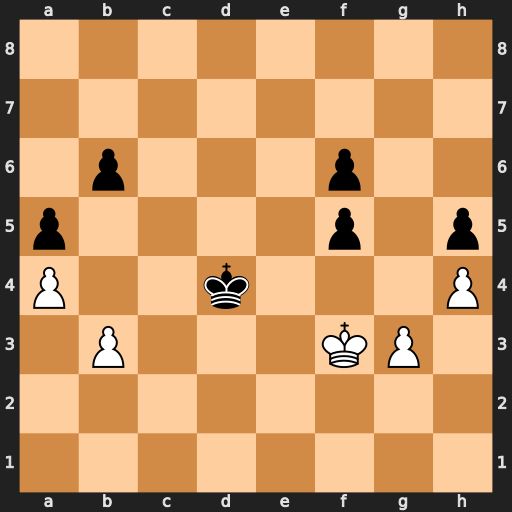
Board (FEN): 8/8/1p3p2/p4p1p/P2k3P/1P3KP1/8/8
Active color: w
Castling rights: -
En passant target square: -
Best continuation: Kf4 Kc3 Kxf5 Kxb3 g4